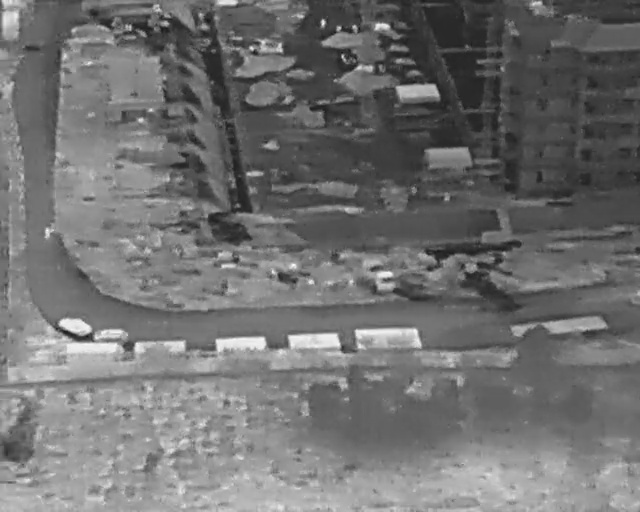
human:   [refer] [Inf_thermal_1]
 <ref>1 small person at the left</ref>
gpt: <box>[[6, 44, 8, 45, 2]]</box>

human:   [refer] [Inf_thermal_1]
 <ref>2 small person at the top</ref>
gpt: <box>[[49, 3, 51, 5, 2], [52, 4, 53, 6, 2]]</box>